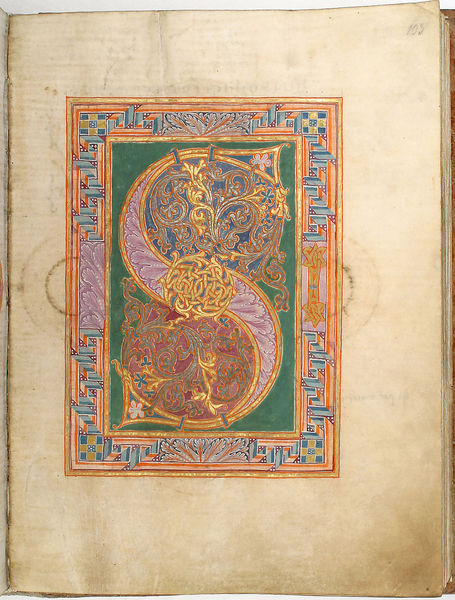
Titel: Gerocodex, Perikopenbuch
Institution: Darmstadt, Hessische Landesbibliothek
Schlagwörter: blau, blätter, grün, blume, bunt, schmuck, rot, muster, ornament, rahmen, gold, ranken, farbig, papier, lila, violett, floral, ornamente, verzierung, foto, karos, geflecht, buch, rechteck, druck, seite, buchstabe, initiale, buchseite, pergament, mittelalter, meander, handschrift, buchmalerei, versalie, inkunabel, codex, flechtband, s, versal, köl, flectband, keltische muster